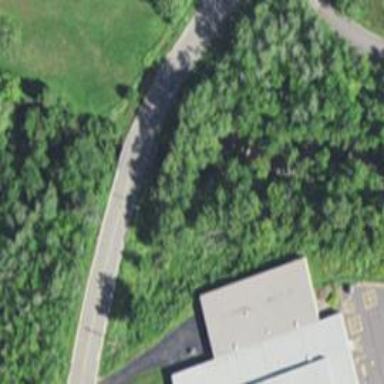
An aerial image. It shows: Secondary road with bridge.